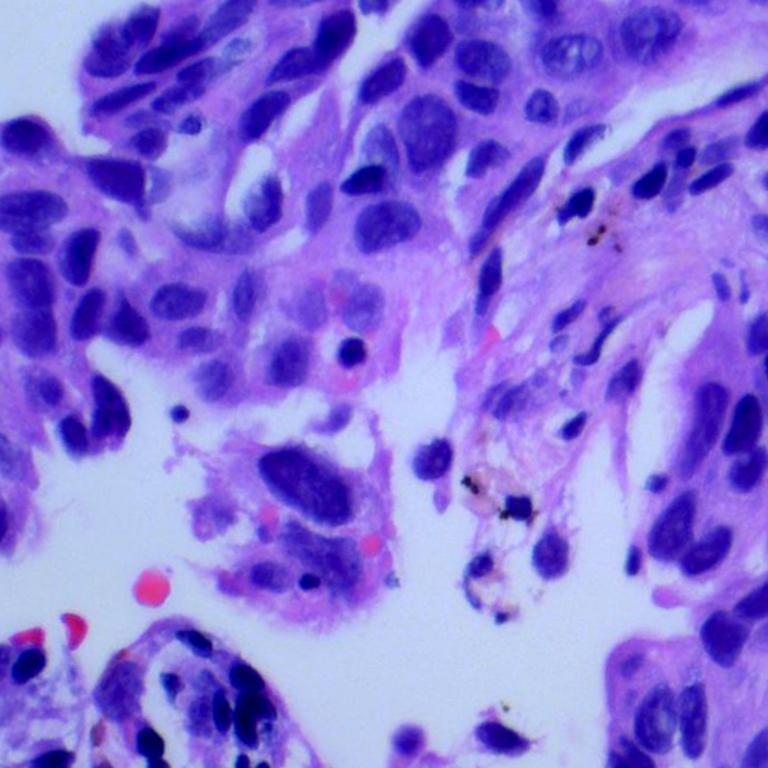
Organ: lung
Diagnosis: adenocarcinomas